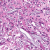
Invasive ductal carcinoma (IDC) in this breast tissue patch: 0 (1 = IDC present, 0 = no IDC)